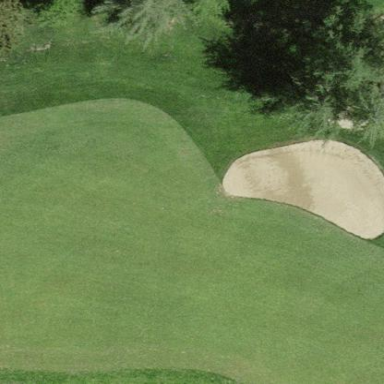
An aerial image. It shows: Bunker filled with sand on golf course.